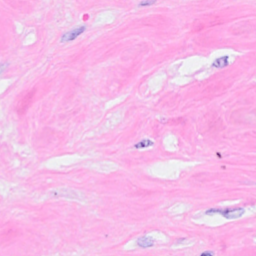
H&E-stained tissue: Breast